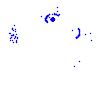
Particle: electron